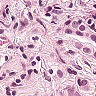
Metastatic tissue present: yes